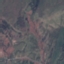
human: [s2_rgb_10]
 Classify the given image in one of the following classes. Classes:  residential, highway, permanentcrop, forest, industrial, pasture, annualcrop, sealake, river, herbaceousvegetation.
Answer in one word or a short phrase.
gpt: HerbaceousVegetation